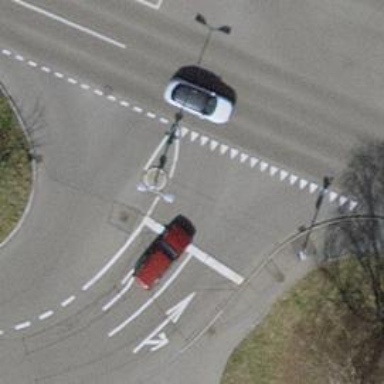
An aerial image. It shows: Road with traffic signals.